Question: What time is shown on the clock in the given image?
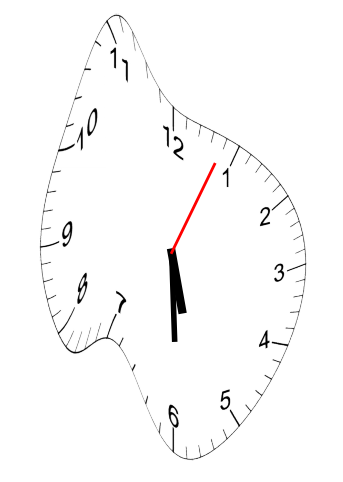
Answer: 05:30:04